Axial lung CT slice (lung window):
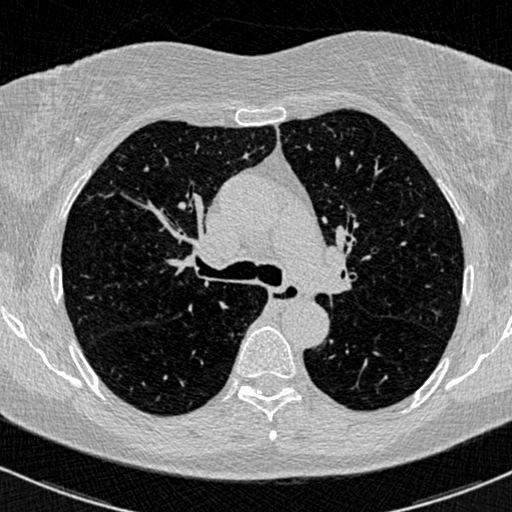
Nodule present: no